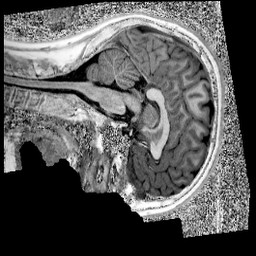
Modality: UNIT1
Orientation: sagittal
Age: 11
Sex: male
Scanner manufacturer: siemens
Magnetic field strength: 3 T
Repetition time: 4 s
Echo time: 0.00303 s